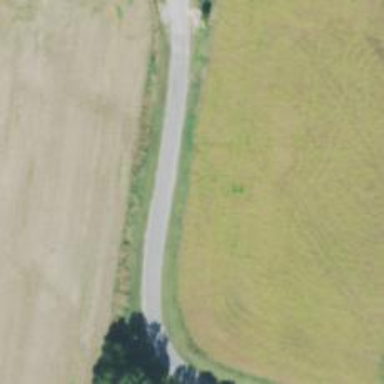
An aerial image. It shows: Unclassified road.